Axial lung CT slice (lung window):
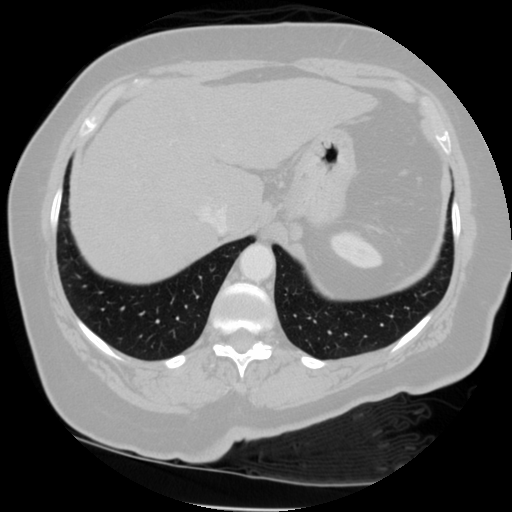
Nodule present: no